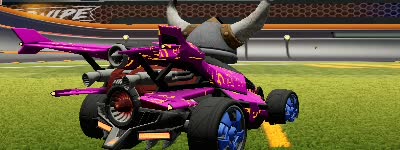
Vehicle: aftershock